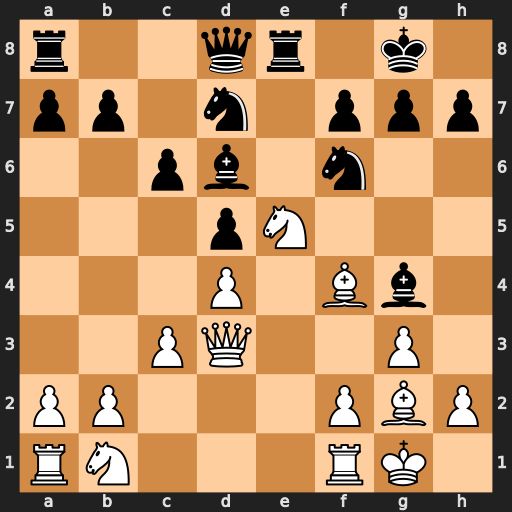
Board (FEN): r2qr1k1/pp1n1ppp/2pb1n2/3pN3/3P1Bb1/2PQ2P1/PP3PBP/RN3RK1
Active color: w
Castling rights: -
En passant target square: -
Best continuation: Nxg4 Bxf4 Nxf6+ Nxf6 gxf4